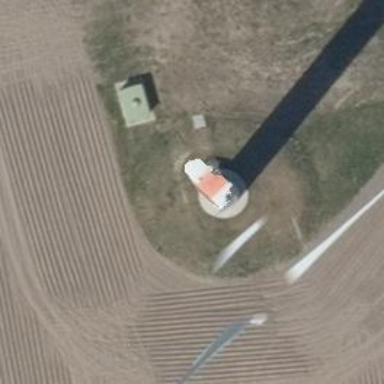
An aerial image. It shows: Wind generator powered by wind turbine.